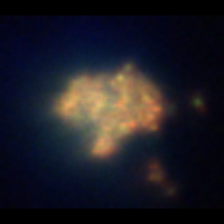
Taxon: Unknown_detritus
Group: Unknown